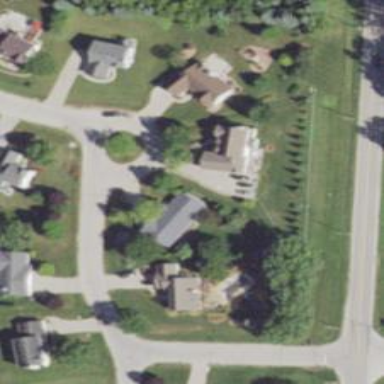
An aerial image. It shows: Residential road.